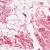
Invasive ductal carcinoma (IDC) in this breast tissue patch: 0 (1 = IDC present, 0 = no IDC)